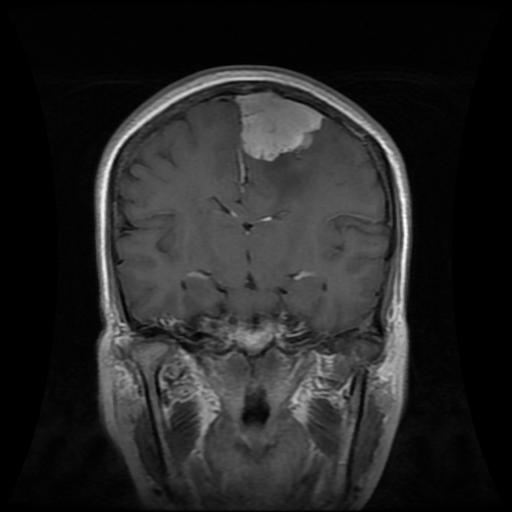
Label: meningioma